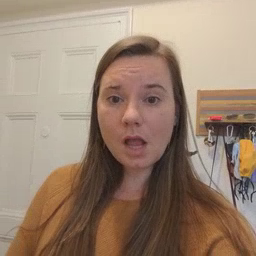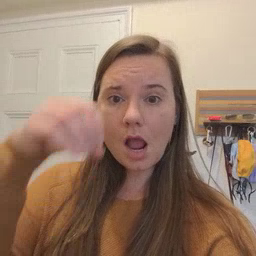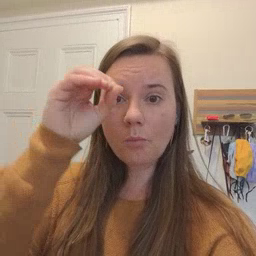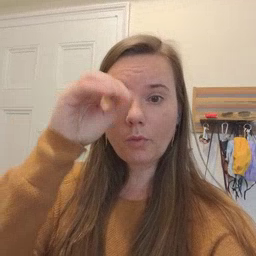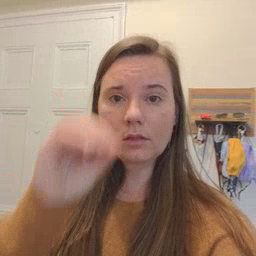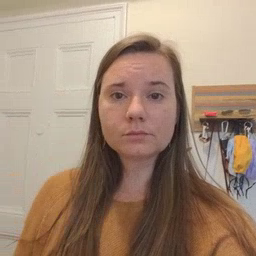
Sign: owl